【题型】选择题　【知识点】立体几何　【难度】easy
一个四面体的所有棱长都为 $\sqrt{2}$，四个顶点在同一球面上，则此球的表面积为（ ）

A. $3\pi$ \quad\quad\quad\quad B. $4\pi$ \quad\quad\quad\quad C. $3\sqrt{3}\pi$ \quad\quad\quad\quad D. $6$
【解答】
\noindent \textbf{【答案】} A

\vspace{1em}

\noindent \textbf{【解析】} 由题可知，该四面体是正四面体，将正四面体 $S-ABC$ 补形成正方体，

\noindent 则此时正四面体与正方体的外接球为同一个球，

\noindent 因为正四面体棱长为 $\sqrt{2}$，所以正方体棱长为 1，得正方体的体对角线 $l=\sqrt{3}$，

\noindent 因为正方体的体对角线是正方体外接球的直径，

\noindent 故外接球半径 $R=\frac{l}{2}=\frac{\sqrt{3}}{2}$，所以 $S=4\pi R^2=4\pi \cdot \frac{3}{4}=3\pi$。故选：A。

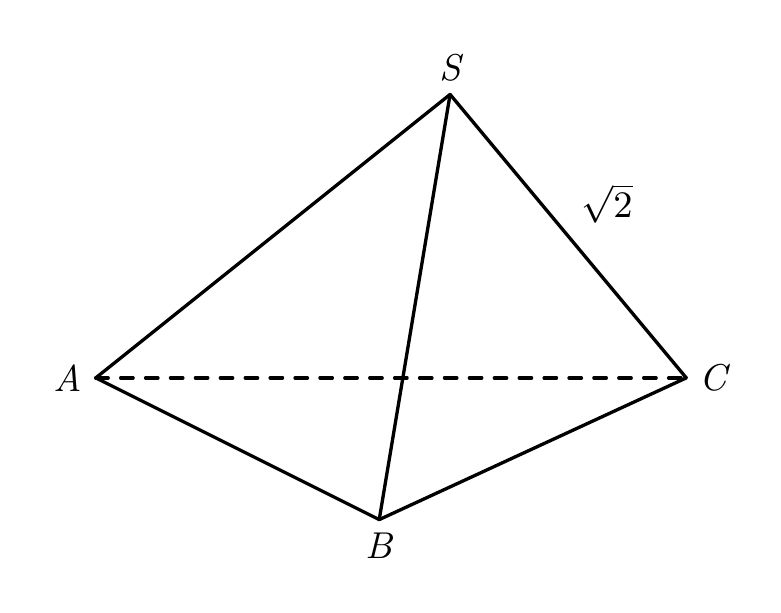
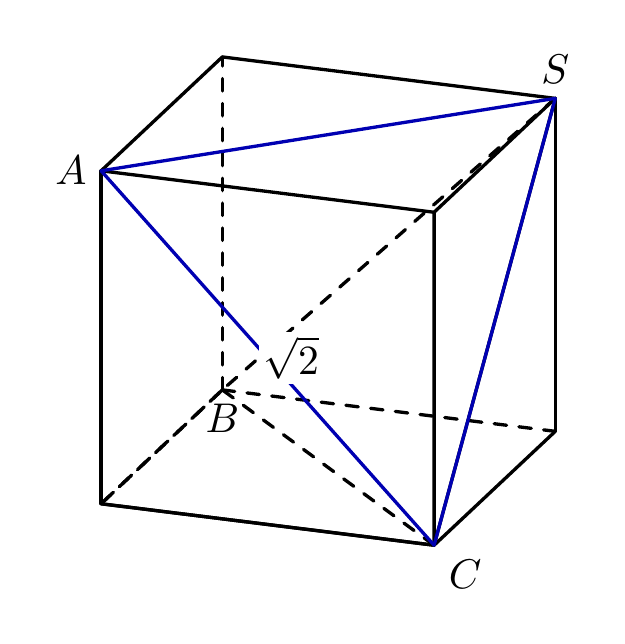